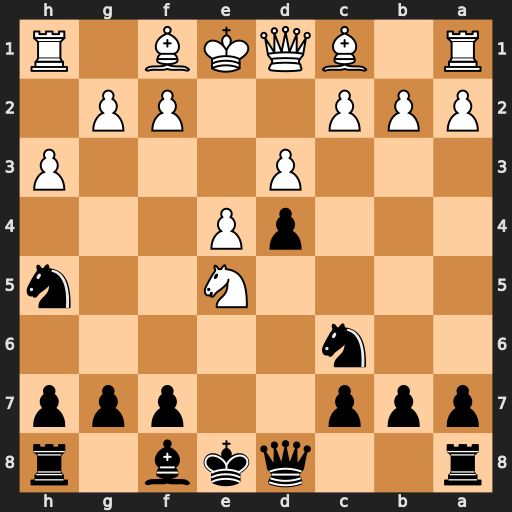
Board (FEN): r2qkb1r/ppp2ppp/2n5/4N2n/3pP3/3P3P/PPP2PP1/R1BQKB1R
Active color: b
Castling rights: KQkq
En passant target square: -
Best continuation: Bb4+ Bd2 Bxd2+ Qxd2 Nxe5